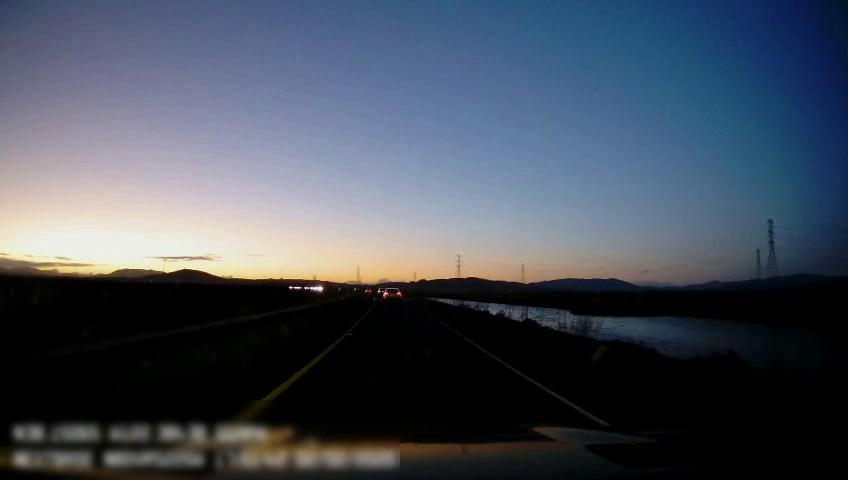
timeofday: Dusk/Dawn/Twilight
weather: Sunny
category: Drivable Space
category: Vehicles | Car
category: Lanes | Current Lane
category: Lanes | Current Lane